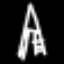
Label: The Eiffel Tower